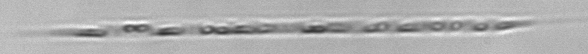
Label: Rhizosolenia